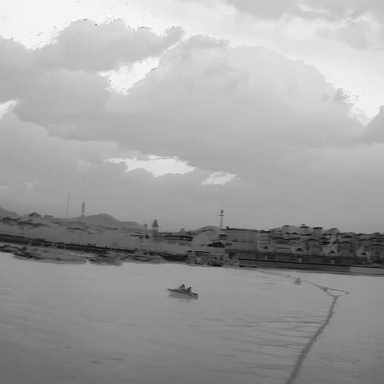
There are two canoes in the infrared image.